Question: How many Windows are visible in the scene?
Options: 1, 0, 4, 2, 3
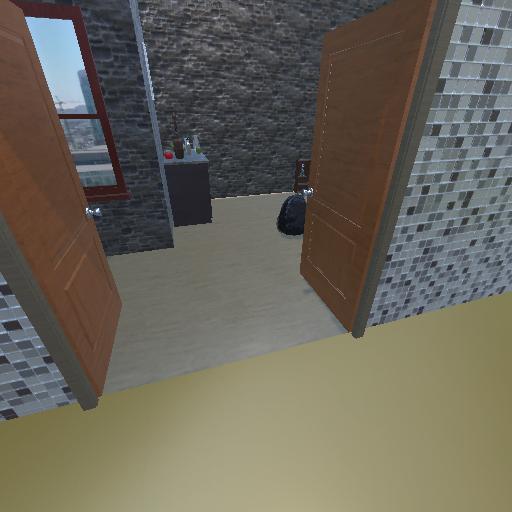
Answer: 1